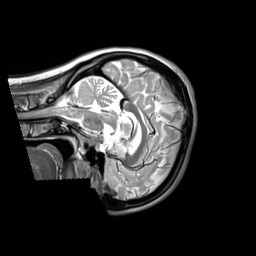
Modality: T2w
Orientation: sagittal
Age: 19
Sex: female
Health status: ill
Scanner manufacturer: siemens
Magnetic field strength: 3 T
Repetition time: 2.8 s
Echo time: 0.326 s